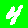
Digit: 4